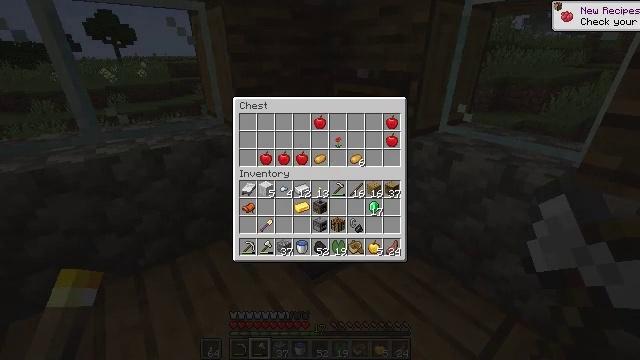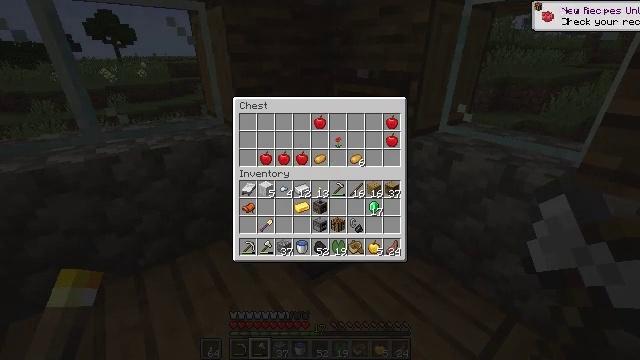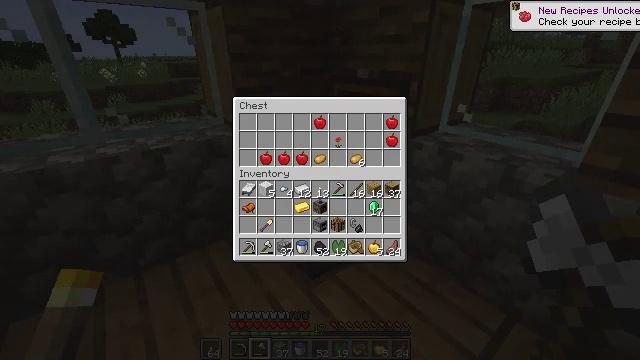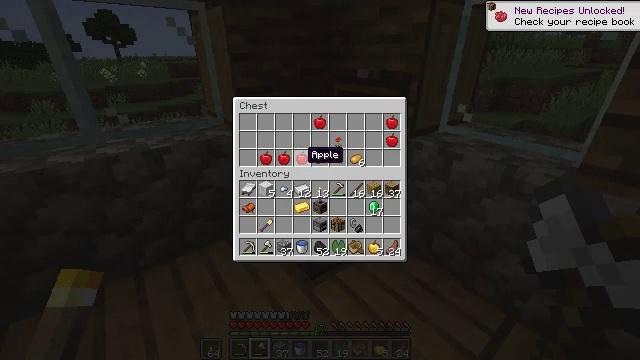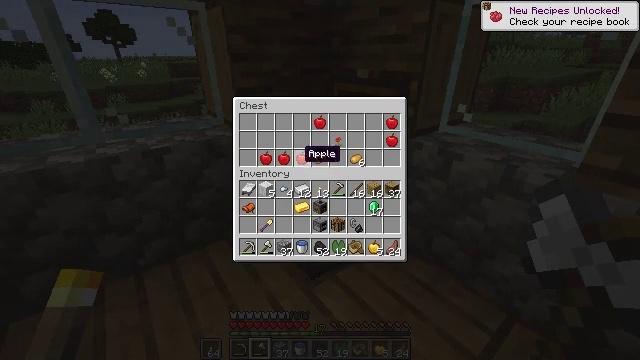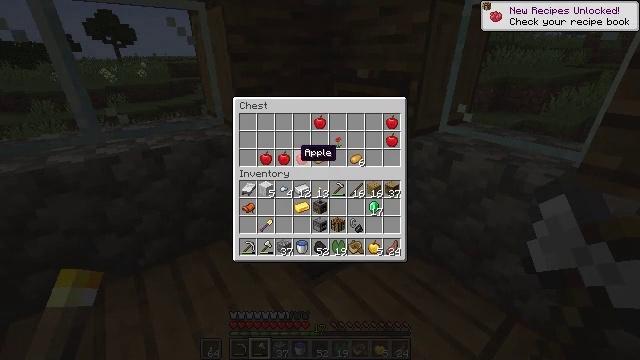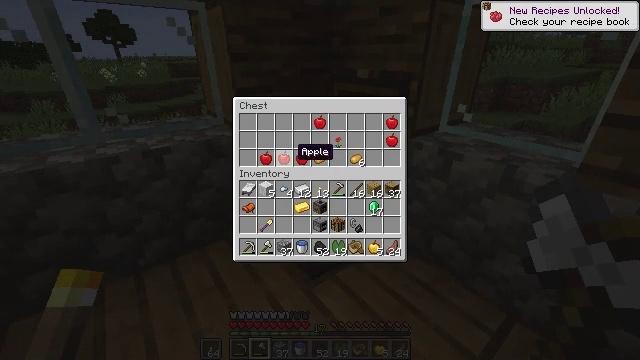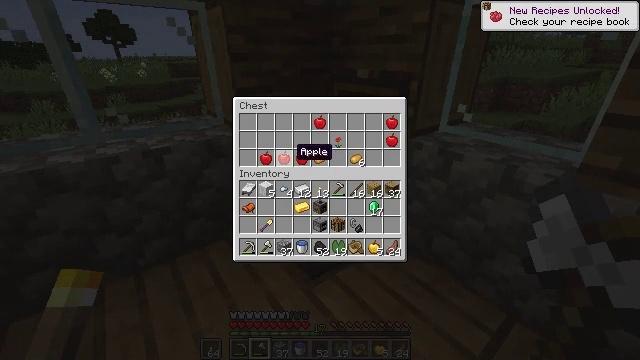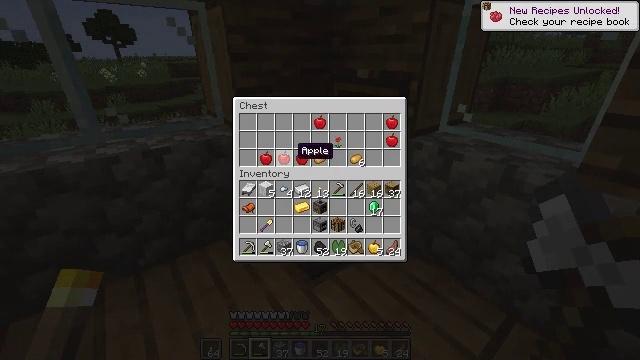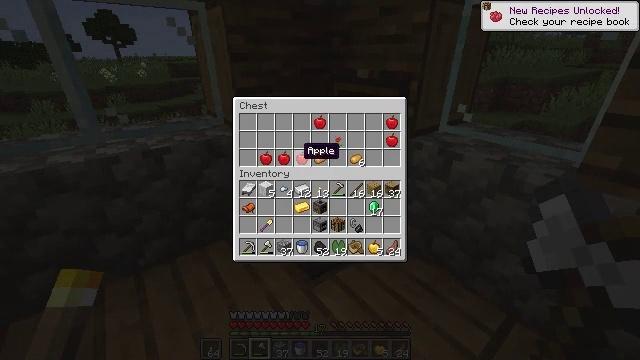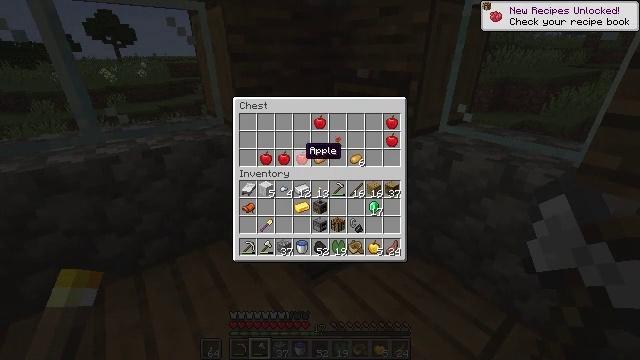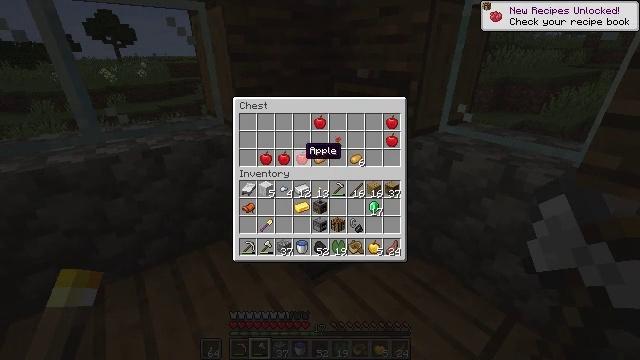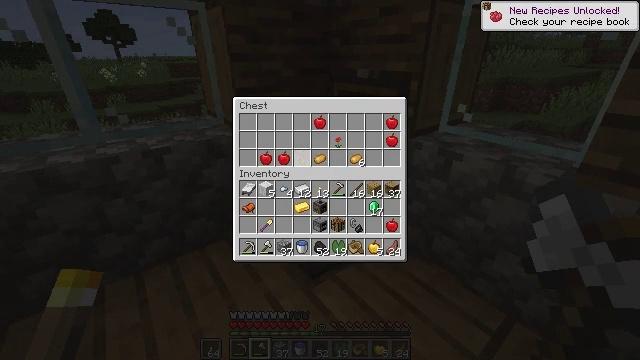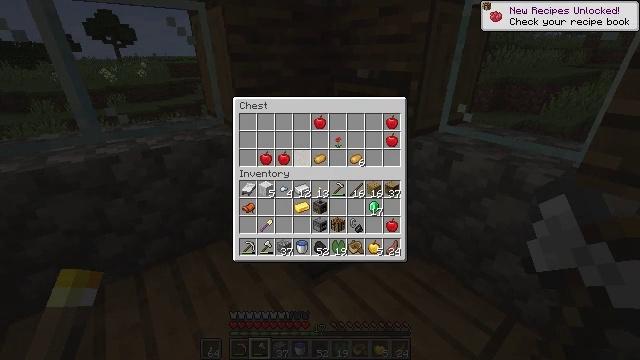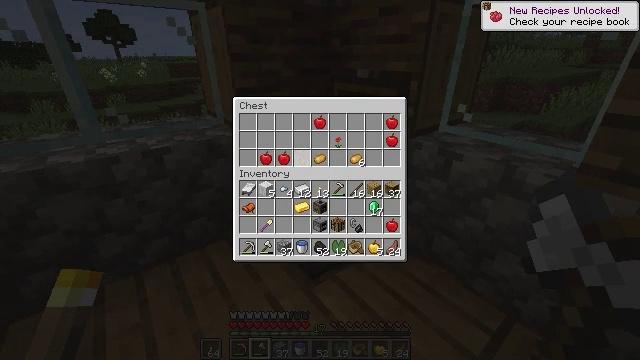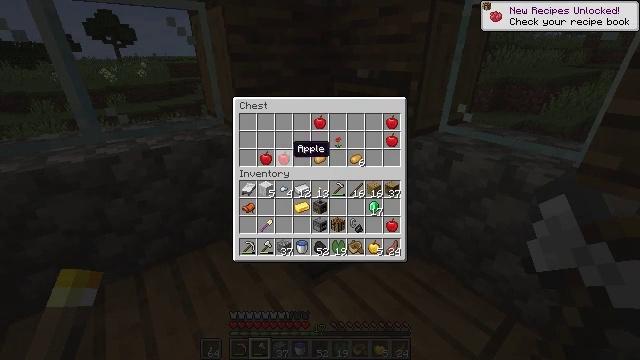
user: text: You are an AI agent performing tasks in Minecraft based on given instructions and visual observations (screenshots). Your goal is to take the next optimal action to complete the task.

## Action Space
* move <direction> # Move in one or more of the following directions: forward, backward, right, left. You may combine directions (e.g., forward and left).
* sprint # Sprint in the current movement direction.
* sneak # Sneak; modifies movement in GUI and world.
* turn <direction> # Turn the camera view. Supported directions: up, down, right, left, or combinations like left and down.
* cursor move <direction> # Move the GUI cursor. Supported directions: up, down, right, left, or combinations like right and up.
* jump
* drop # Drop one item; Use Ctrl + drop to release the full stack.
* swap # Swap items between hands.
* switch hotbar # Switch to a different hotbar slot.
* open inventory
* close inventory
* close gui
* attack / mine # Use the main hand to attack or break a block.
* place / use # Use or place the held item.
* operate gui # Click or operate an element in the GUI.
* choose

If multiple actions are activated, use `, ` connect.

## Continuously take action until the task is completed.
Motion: motion action
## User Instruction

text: Attack the hay block to get hay.
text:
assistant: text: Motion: no_op
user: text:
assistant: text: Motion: cursor move left
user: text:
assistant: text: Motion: sneak, cursor move left
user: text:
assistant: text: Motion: sneak
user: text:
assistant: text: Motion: sneak
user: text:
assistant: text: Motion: sneak
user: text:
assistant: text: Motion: sneak
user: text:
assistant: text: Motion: sneak
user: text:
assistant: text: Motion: sneak
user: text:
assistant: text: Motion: sneak
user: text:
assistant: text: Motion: sneak
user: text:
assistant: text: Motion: sneak, operate gui
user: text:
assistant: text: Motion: sneak, operate gui
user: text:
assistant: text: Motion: sneak
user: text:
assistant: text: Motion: sneak, cursor move left
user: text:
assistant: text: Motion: sneak, operate gui
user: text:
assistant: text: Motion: sneak, cursor move left, operate gui
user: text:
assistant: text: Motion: sneak
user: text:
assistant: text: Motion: sneak
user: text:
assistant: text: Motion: sneak
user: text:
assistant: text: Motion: sneak, operate gui
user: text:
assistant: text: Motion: sneak, operate gui
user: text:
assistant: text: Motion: sneak, operate gui
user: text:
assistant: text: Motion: sneak, cursor move up
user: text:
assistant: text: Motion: sneak, cursor move right and up
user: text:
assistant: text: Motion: sneak, cursor move right
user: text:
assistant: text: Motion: sneak
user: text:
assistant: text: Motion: sneak
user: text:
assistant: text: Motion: sneak
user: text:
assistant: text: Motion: sneak